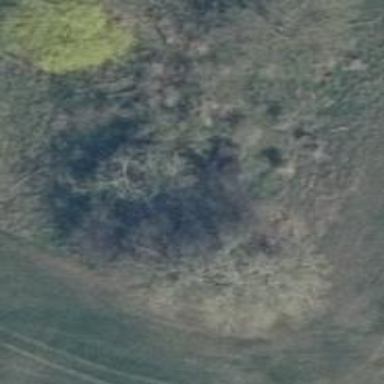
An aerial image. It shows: Patch of scrub vegetation.